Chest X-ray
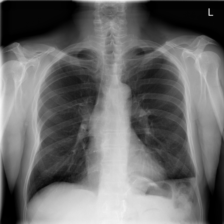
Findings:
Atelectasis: negative
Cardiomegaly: negative
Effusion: negative
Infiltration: negative
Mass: negative
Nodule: negative
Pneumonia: negative
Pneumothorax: negative
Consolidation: negative
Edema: negative
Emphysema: negative
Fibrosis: negative
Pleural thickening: negative
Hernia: positive